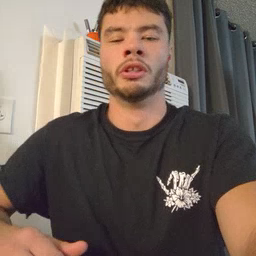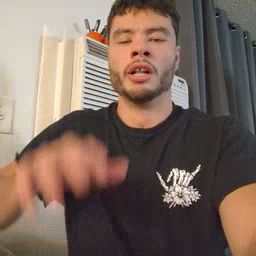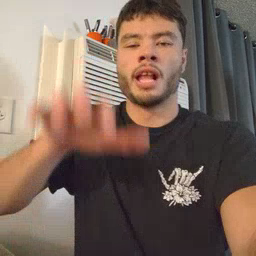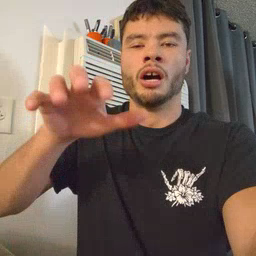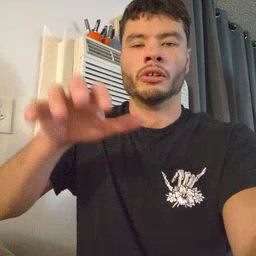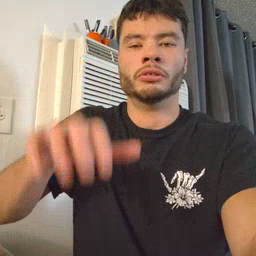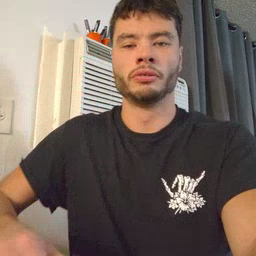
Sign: alligator